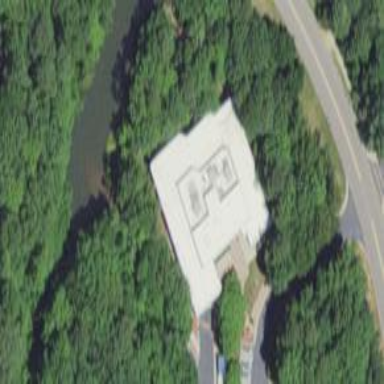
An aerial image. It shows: Building.